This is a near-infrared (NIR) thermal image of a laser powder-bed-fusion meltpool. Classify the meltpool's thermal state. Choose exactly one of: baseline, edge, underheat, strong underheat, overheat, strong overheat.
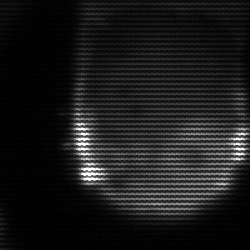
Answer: edge